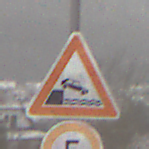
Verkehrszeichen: Ufer
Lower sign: Geschwindigkeit5
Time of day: Midday
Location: Outdoor (Nature)
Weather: Overcast
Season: Winter
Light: Natural